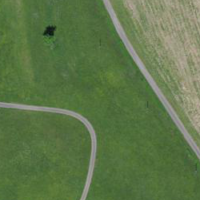
EUNIS habitat code: 52
Species observed at this site:
Filipendula ulmaria